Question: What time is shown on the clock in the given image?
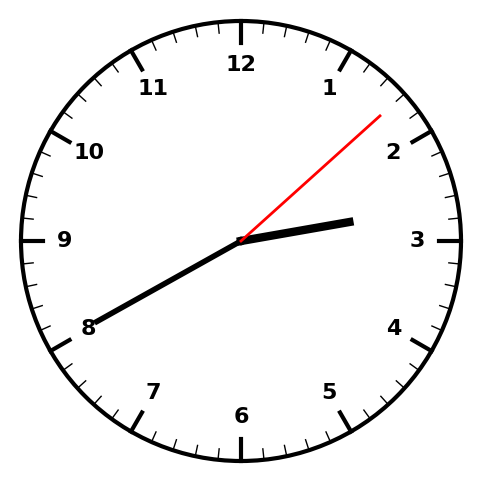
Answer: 02:40:08